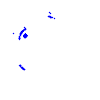
Particle: pion